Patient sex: M
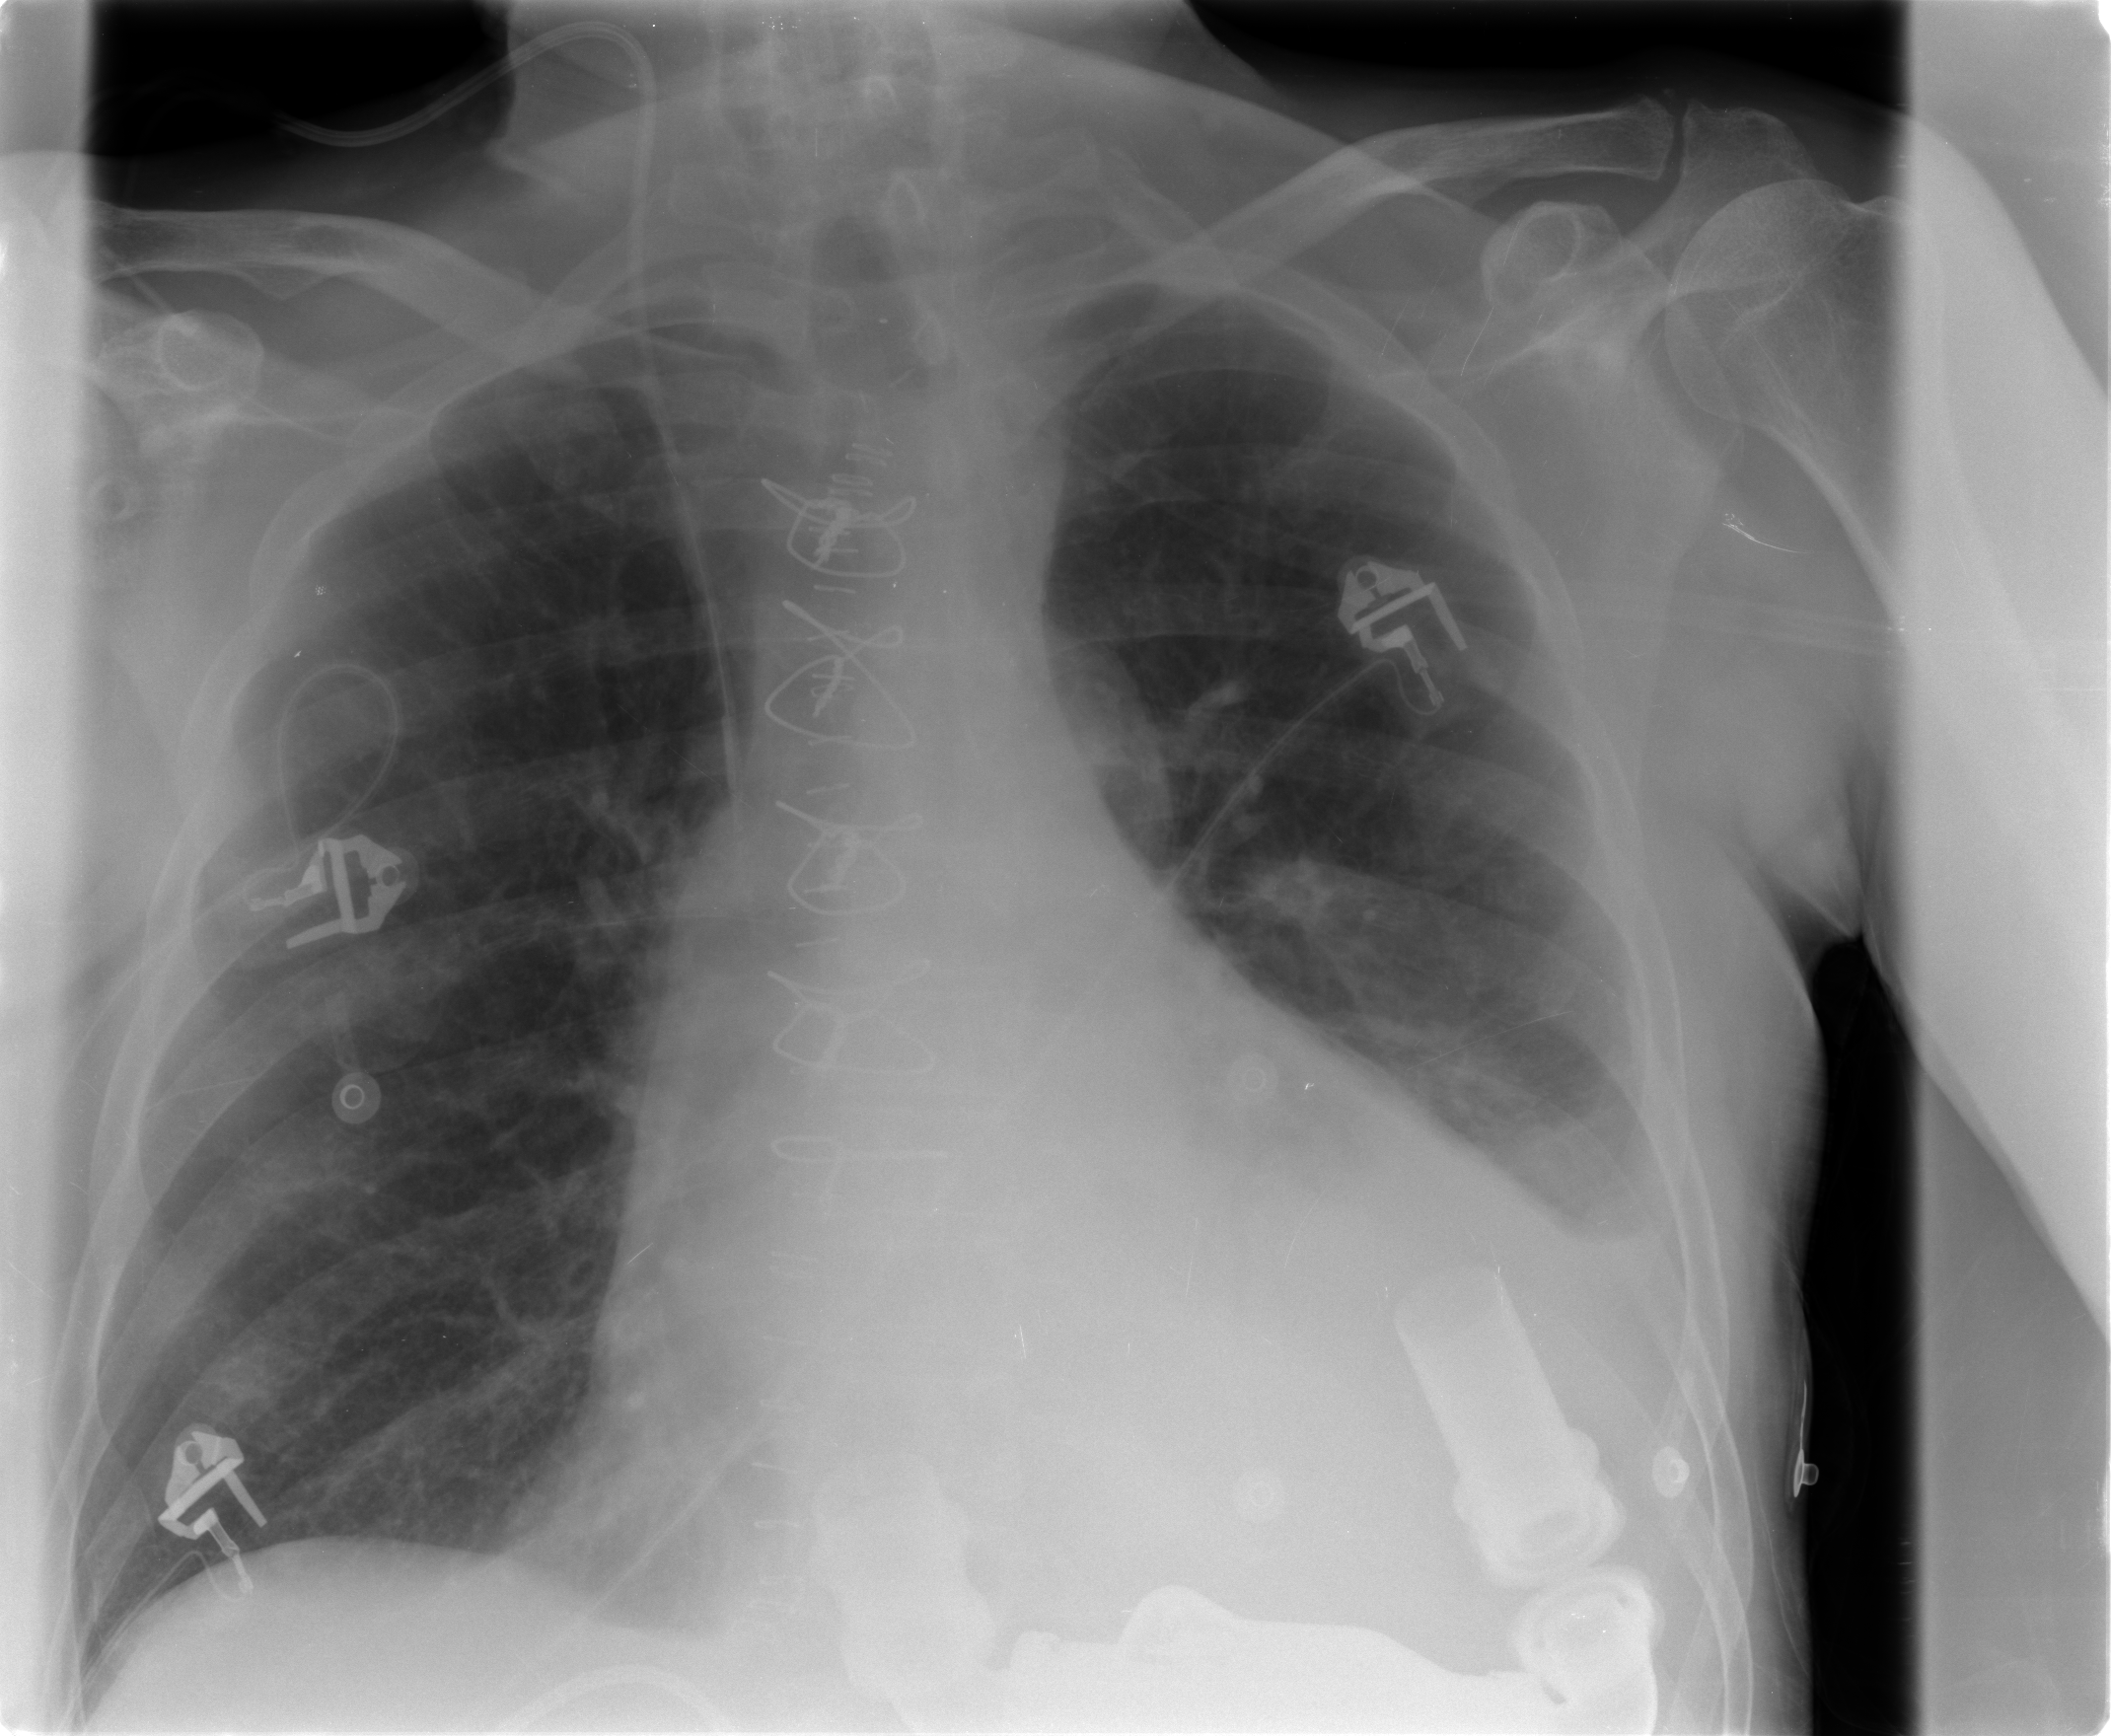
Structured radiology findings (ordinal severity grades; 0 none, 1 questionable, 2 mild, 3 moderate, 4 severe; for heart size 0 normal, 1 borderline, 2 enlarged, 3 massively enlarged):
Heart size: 2
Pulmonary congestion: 0
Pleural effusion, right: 0
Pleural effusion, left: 2
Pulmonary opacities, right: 0
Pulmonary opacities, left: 0
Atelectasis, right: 0
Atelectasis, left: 2